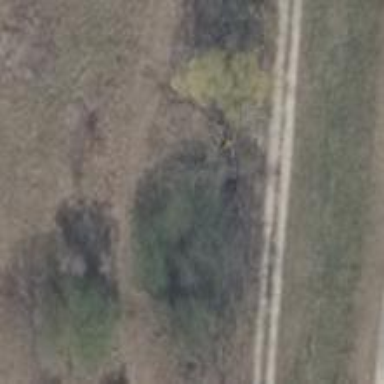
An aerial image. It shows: Grass track road with grade 5 tracktype.